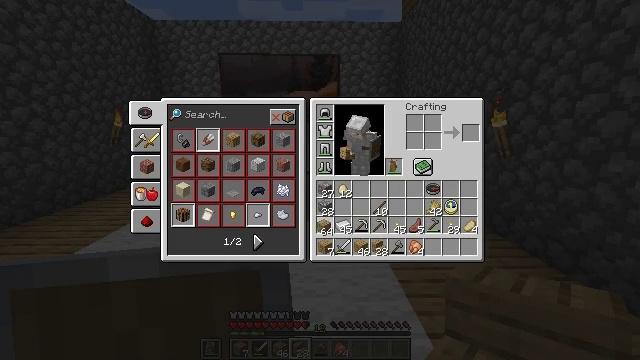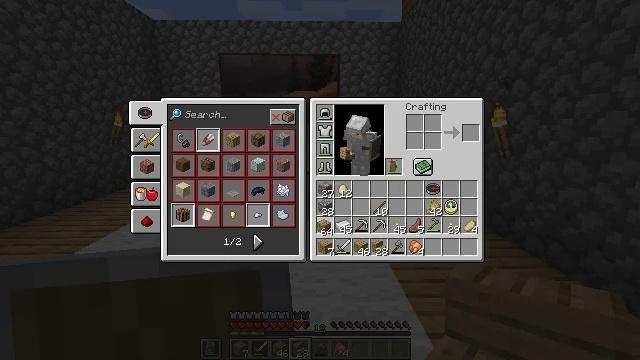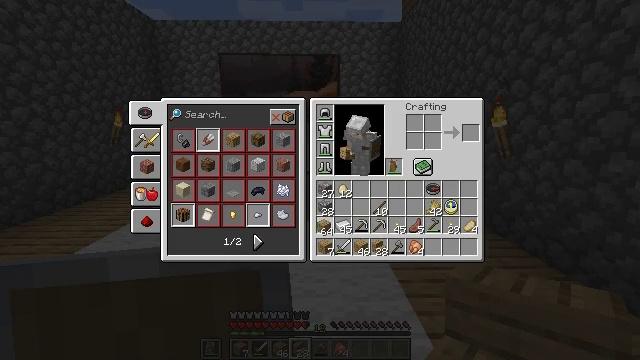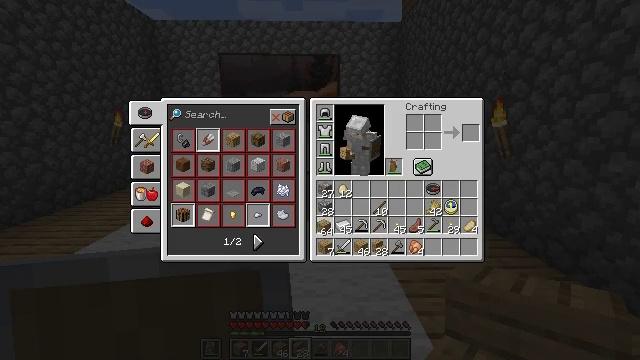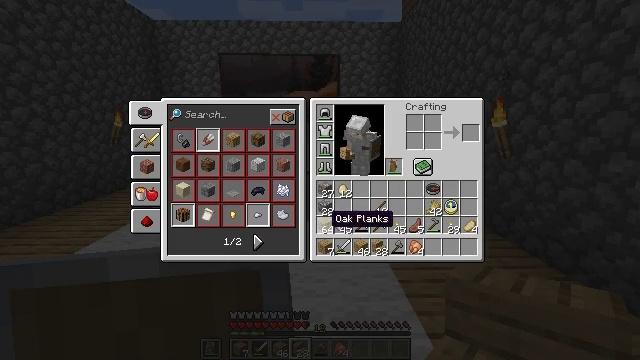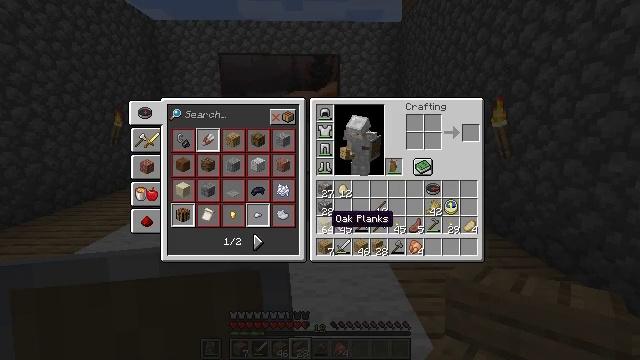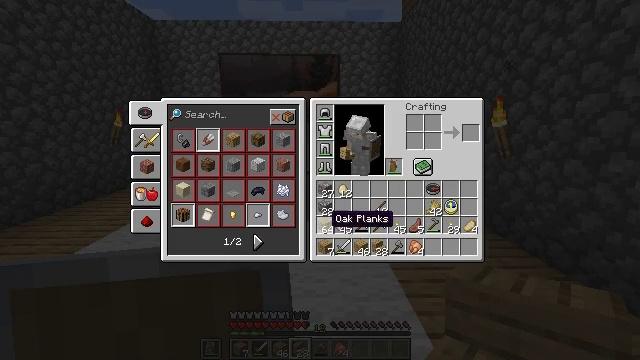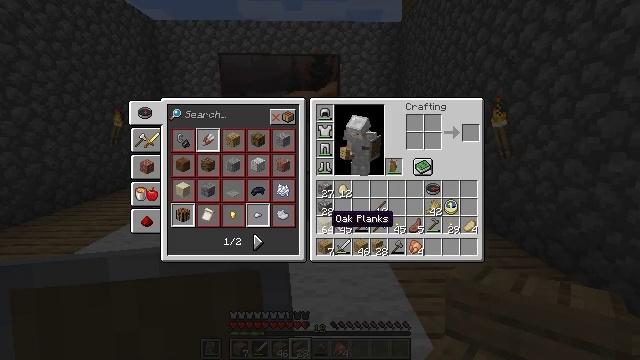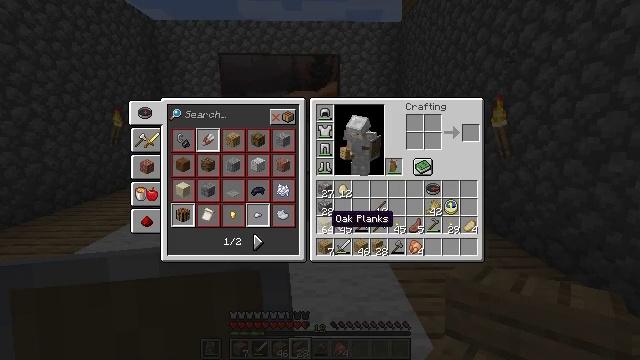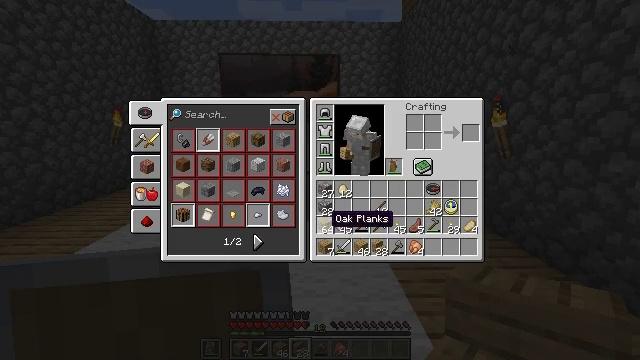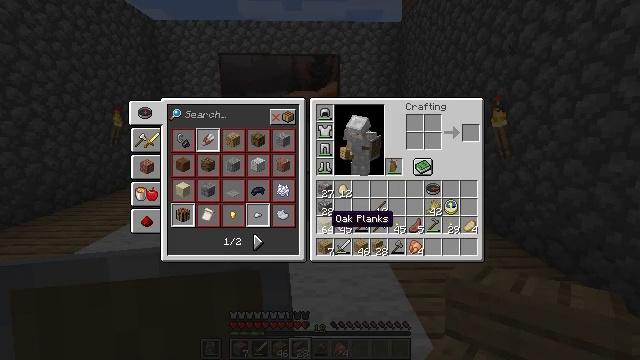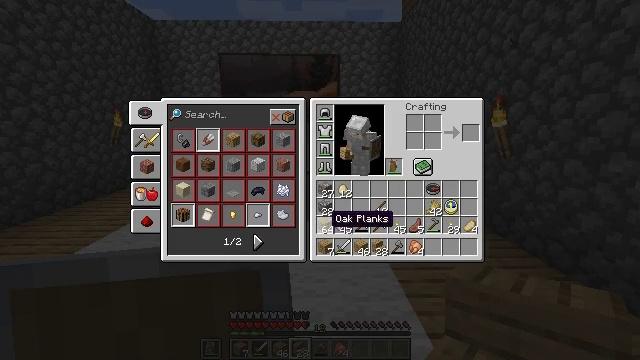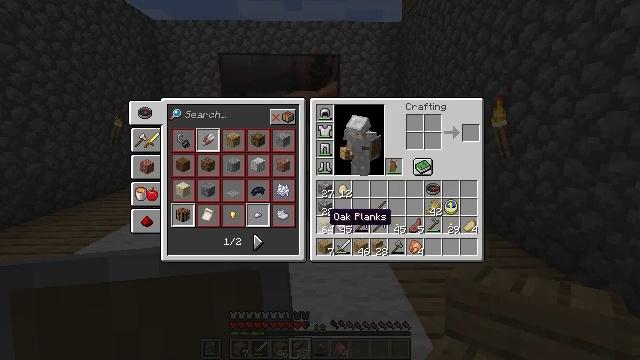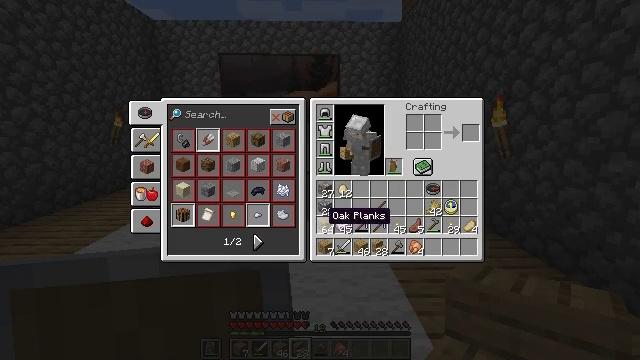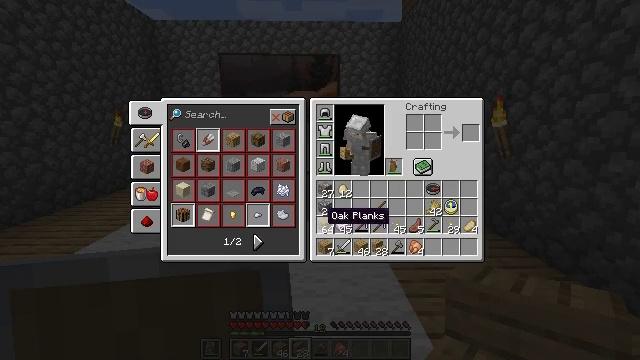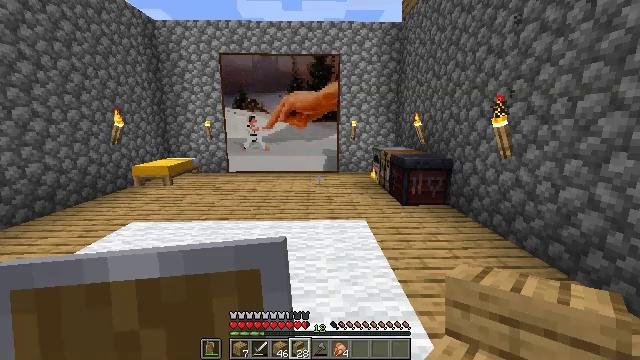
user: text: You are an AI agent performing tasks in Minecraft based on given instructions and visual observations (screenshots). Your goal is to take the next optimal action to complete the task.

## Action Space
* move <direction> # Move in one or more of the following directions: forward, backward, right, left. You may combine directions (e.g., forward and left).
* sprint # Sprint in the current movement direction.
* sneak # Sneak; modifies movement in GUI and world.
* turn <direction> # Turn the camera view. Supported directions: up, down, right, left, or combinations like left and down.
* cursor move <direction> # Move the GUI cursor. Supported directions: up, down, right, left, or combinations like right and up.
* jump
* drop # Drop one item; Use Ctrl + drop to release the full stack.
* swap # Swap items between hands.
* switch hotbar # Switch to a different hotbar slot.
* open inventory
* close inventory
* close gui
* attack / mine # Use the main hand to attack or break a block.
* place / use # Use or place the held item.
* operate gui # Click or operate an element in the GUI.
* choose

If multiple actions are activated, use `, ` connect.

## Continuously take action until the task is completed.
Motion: motion action
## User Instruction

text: Hunt bats in caves.
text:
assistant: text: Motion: operate gui
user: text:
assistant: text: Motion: operate gui
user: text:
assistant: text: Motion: operate gui
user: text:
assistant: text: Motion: no_op
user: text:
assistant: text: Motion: no_op
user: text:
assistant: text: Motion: no_op
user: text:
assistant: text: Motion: no_op
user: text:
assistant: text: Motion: no_op
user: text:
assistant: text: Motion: no_op
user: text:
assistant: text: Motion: no_op
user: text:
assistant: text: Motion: no_op
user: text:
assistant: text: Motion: no_op
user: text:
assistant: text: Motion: no_op
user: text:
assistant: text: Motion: no_op
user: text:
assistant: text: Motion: no_op
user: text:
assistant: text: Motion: no_op
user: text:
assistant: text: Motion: no_op
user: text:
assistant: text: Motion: turn left and up
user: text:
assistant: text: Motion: turn left and up
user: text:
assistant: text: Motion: turn left
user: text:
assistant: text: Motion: turn left, switch to hotbar 2
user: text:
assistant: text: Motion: turn left and down, switch to hotbar 2
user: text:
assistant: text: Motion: turn left, switch to hotbar 2
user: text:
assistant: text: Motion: turn left, switch to hotbar 2
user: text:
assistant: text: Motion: no_op
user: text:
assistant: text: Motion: turn left
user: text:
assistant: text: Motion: turn left
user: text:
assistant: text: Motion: no_op
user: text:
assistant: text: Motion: turn left
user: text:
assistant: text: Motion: turn left